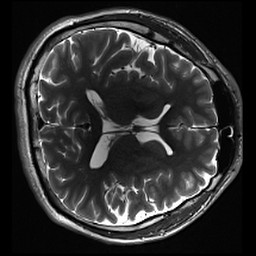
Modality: inplaneT2
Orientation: axial